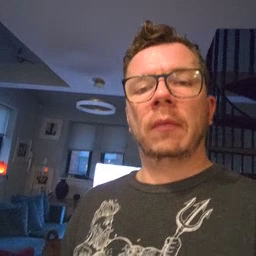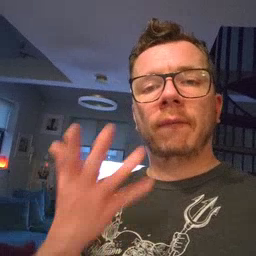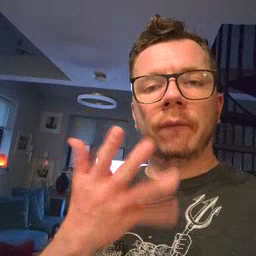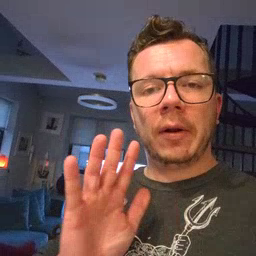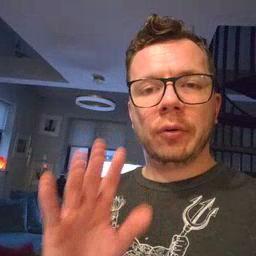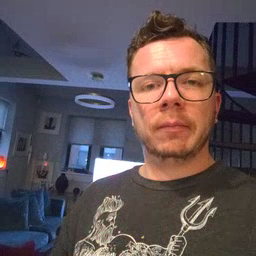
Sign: finish